A bearing vibration time series has been folded into this square grayscale image, one row per segment of consecutive samples. Classify the bearing condition as one of: normal, inner_race, outer_race, ball.
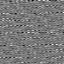
Answer: outer_race